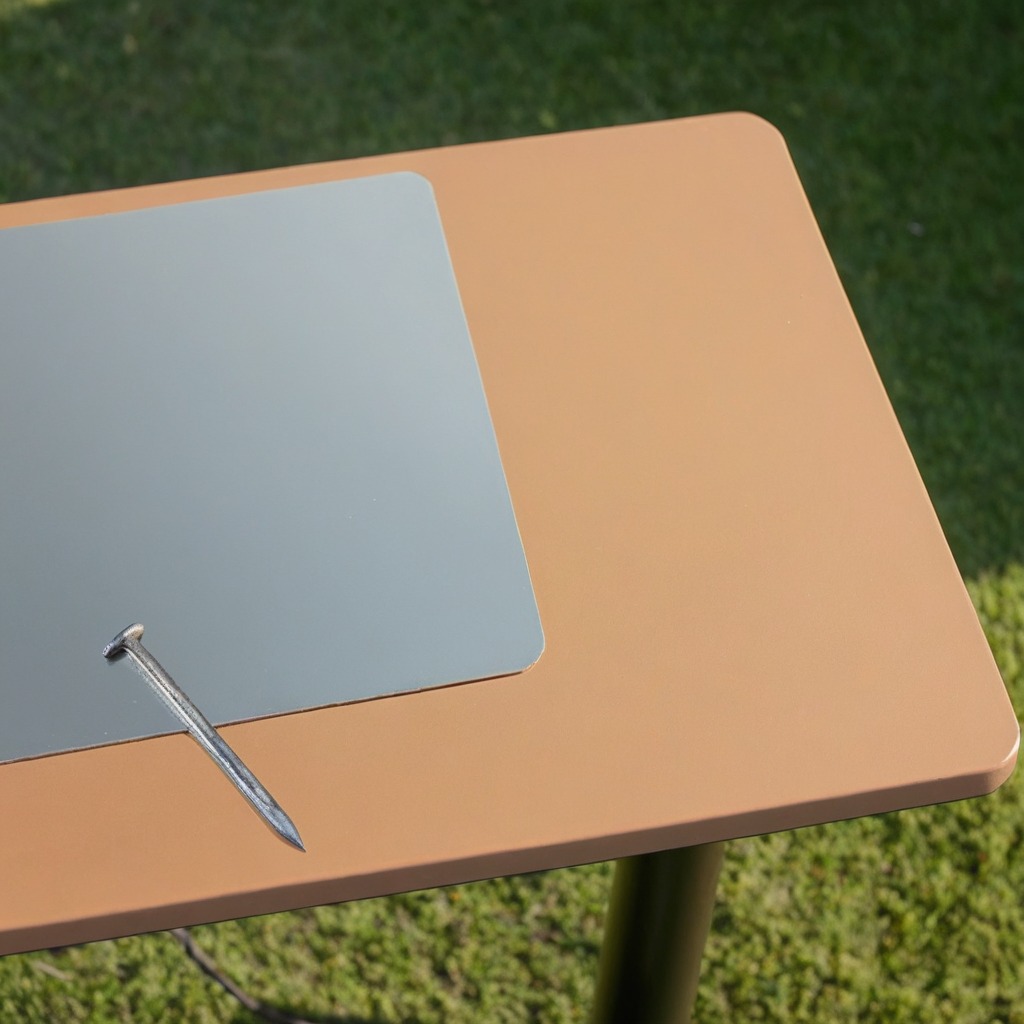
A nail is lying on a clean utility table in a temporary outdoor tool station.